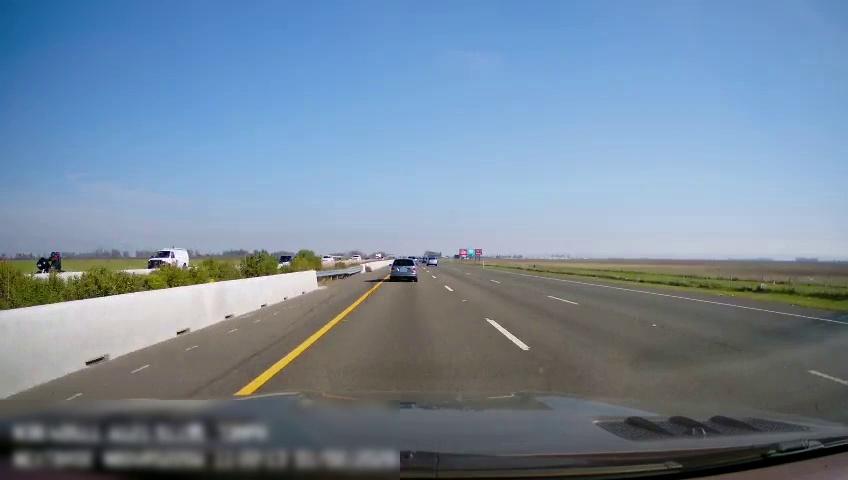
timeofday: Day
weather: Sunny
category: Drivable Space
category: Vehicles | Car
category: Vehicles | Car
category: Motorbikes
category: Vehicles | Van
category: Vehicles | Car
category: Vehicles | SUV
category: Vehicles | SUV
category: Lanes | Current Lane
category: Lanes | Alternate Lane
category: Lanes | Current Lane
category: Lanes | Alternate Lane
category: Lanes | Alternate Lane